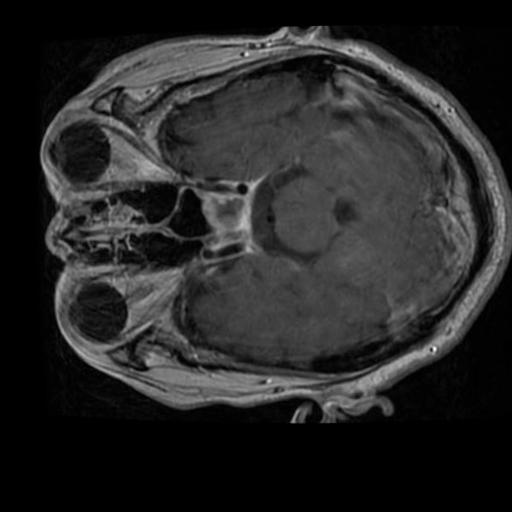
Label: brain_tumor